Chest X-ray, PA view. Patient: 39 years old, sex F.
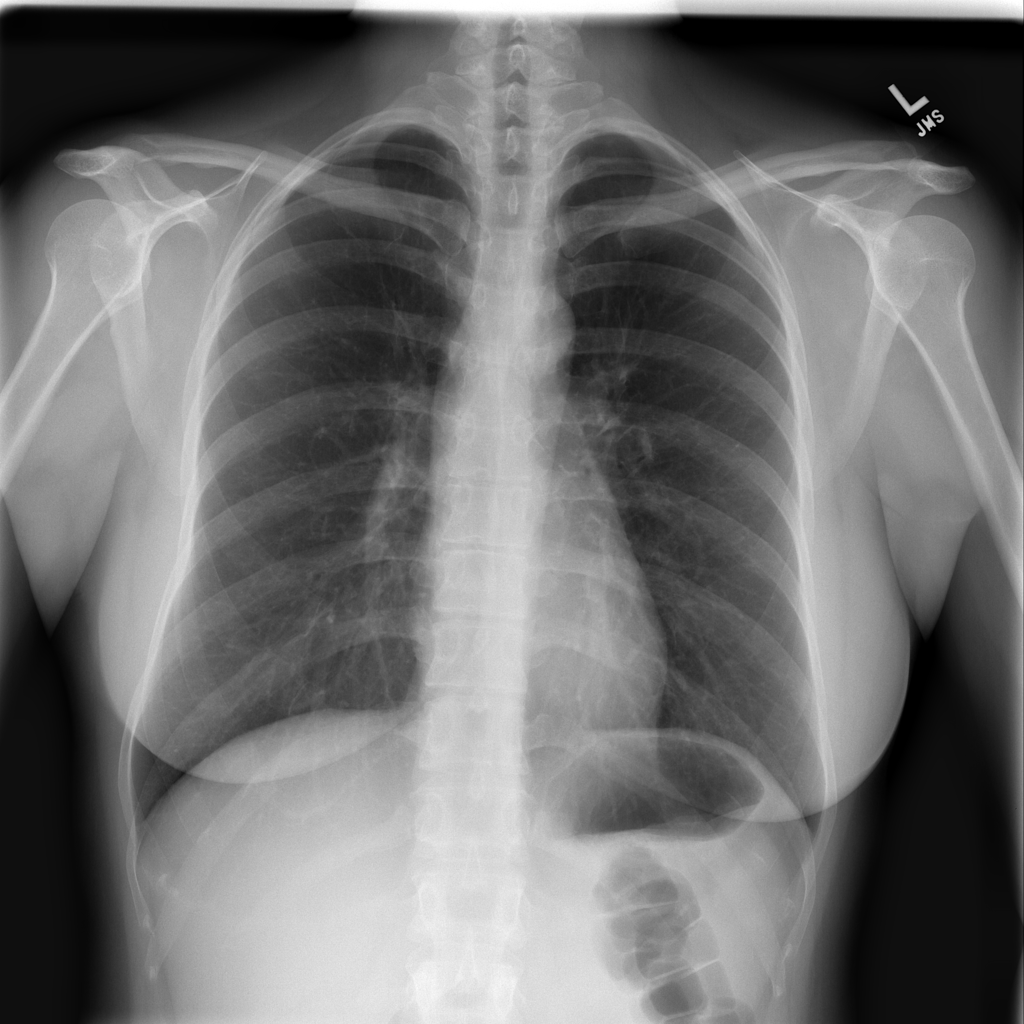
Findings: No Finding